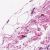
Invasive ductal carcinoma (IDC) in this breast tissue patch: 0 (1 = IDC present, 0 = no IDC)